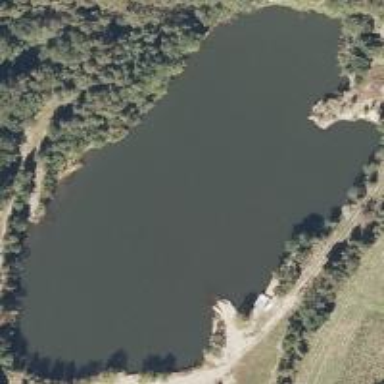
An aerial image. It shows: Serene pond surrounded by nature.